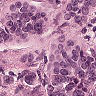
Metastatic tissue present: yes